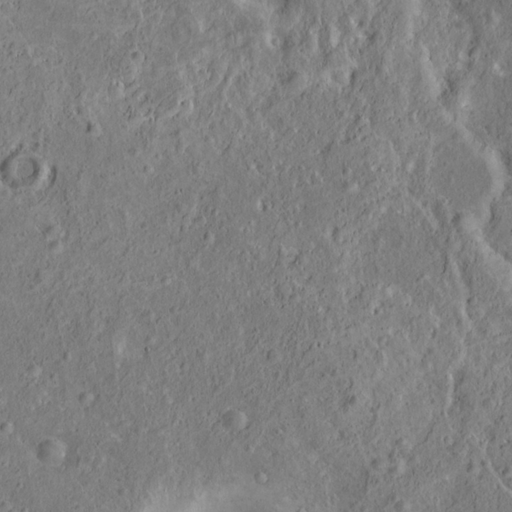
Objects detected: cone, cone